Aerial crown-view tile of a tropical tree (Barro Colorado Island, Panama), acquired 20241112:
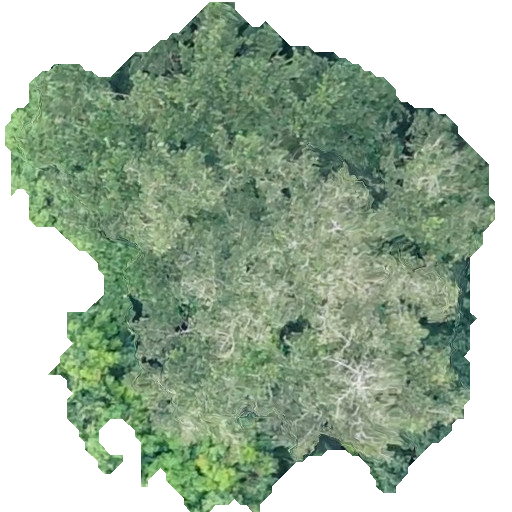
Species: Ficus obtusifolia
GBIF accepted scientific name: Ficus obtusifolia
Crown area: 264.163 m²